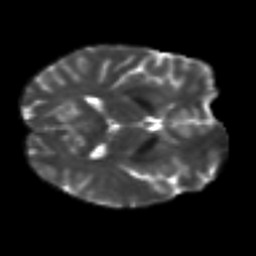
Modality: T2w
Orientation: axial
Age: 29
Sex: female
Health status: ill
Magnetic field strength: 3 T
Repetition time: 8.4 s
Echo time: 0.0926 s